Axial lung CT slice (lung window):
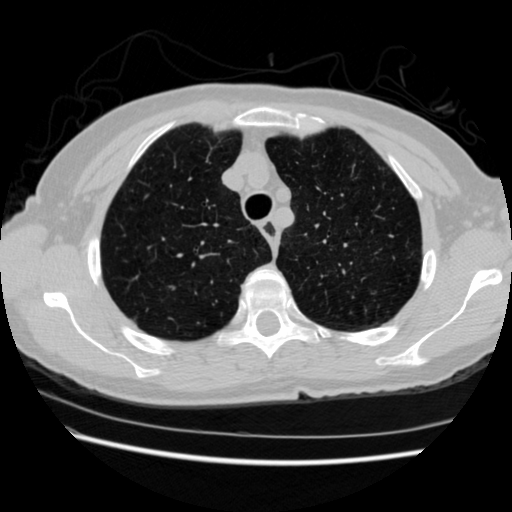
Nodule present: no